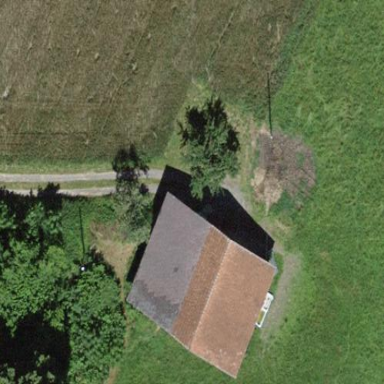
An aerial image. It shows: Barn.